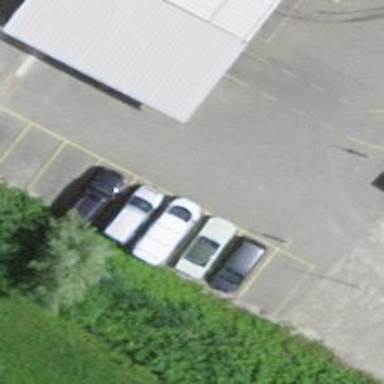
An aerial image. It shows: Group of garages.